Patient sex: F
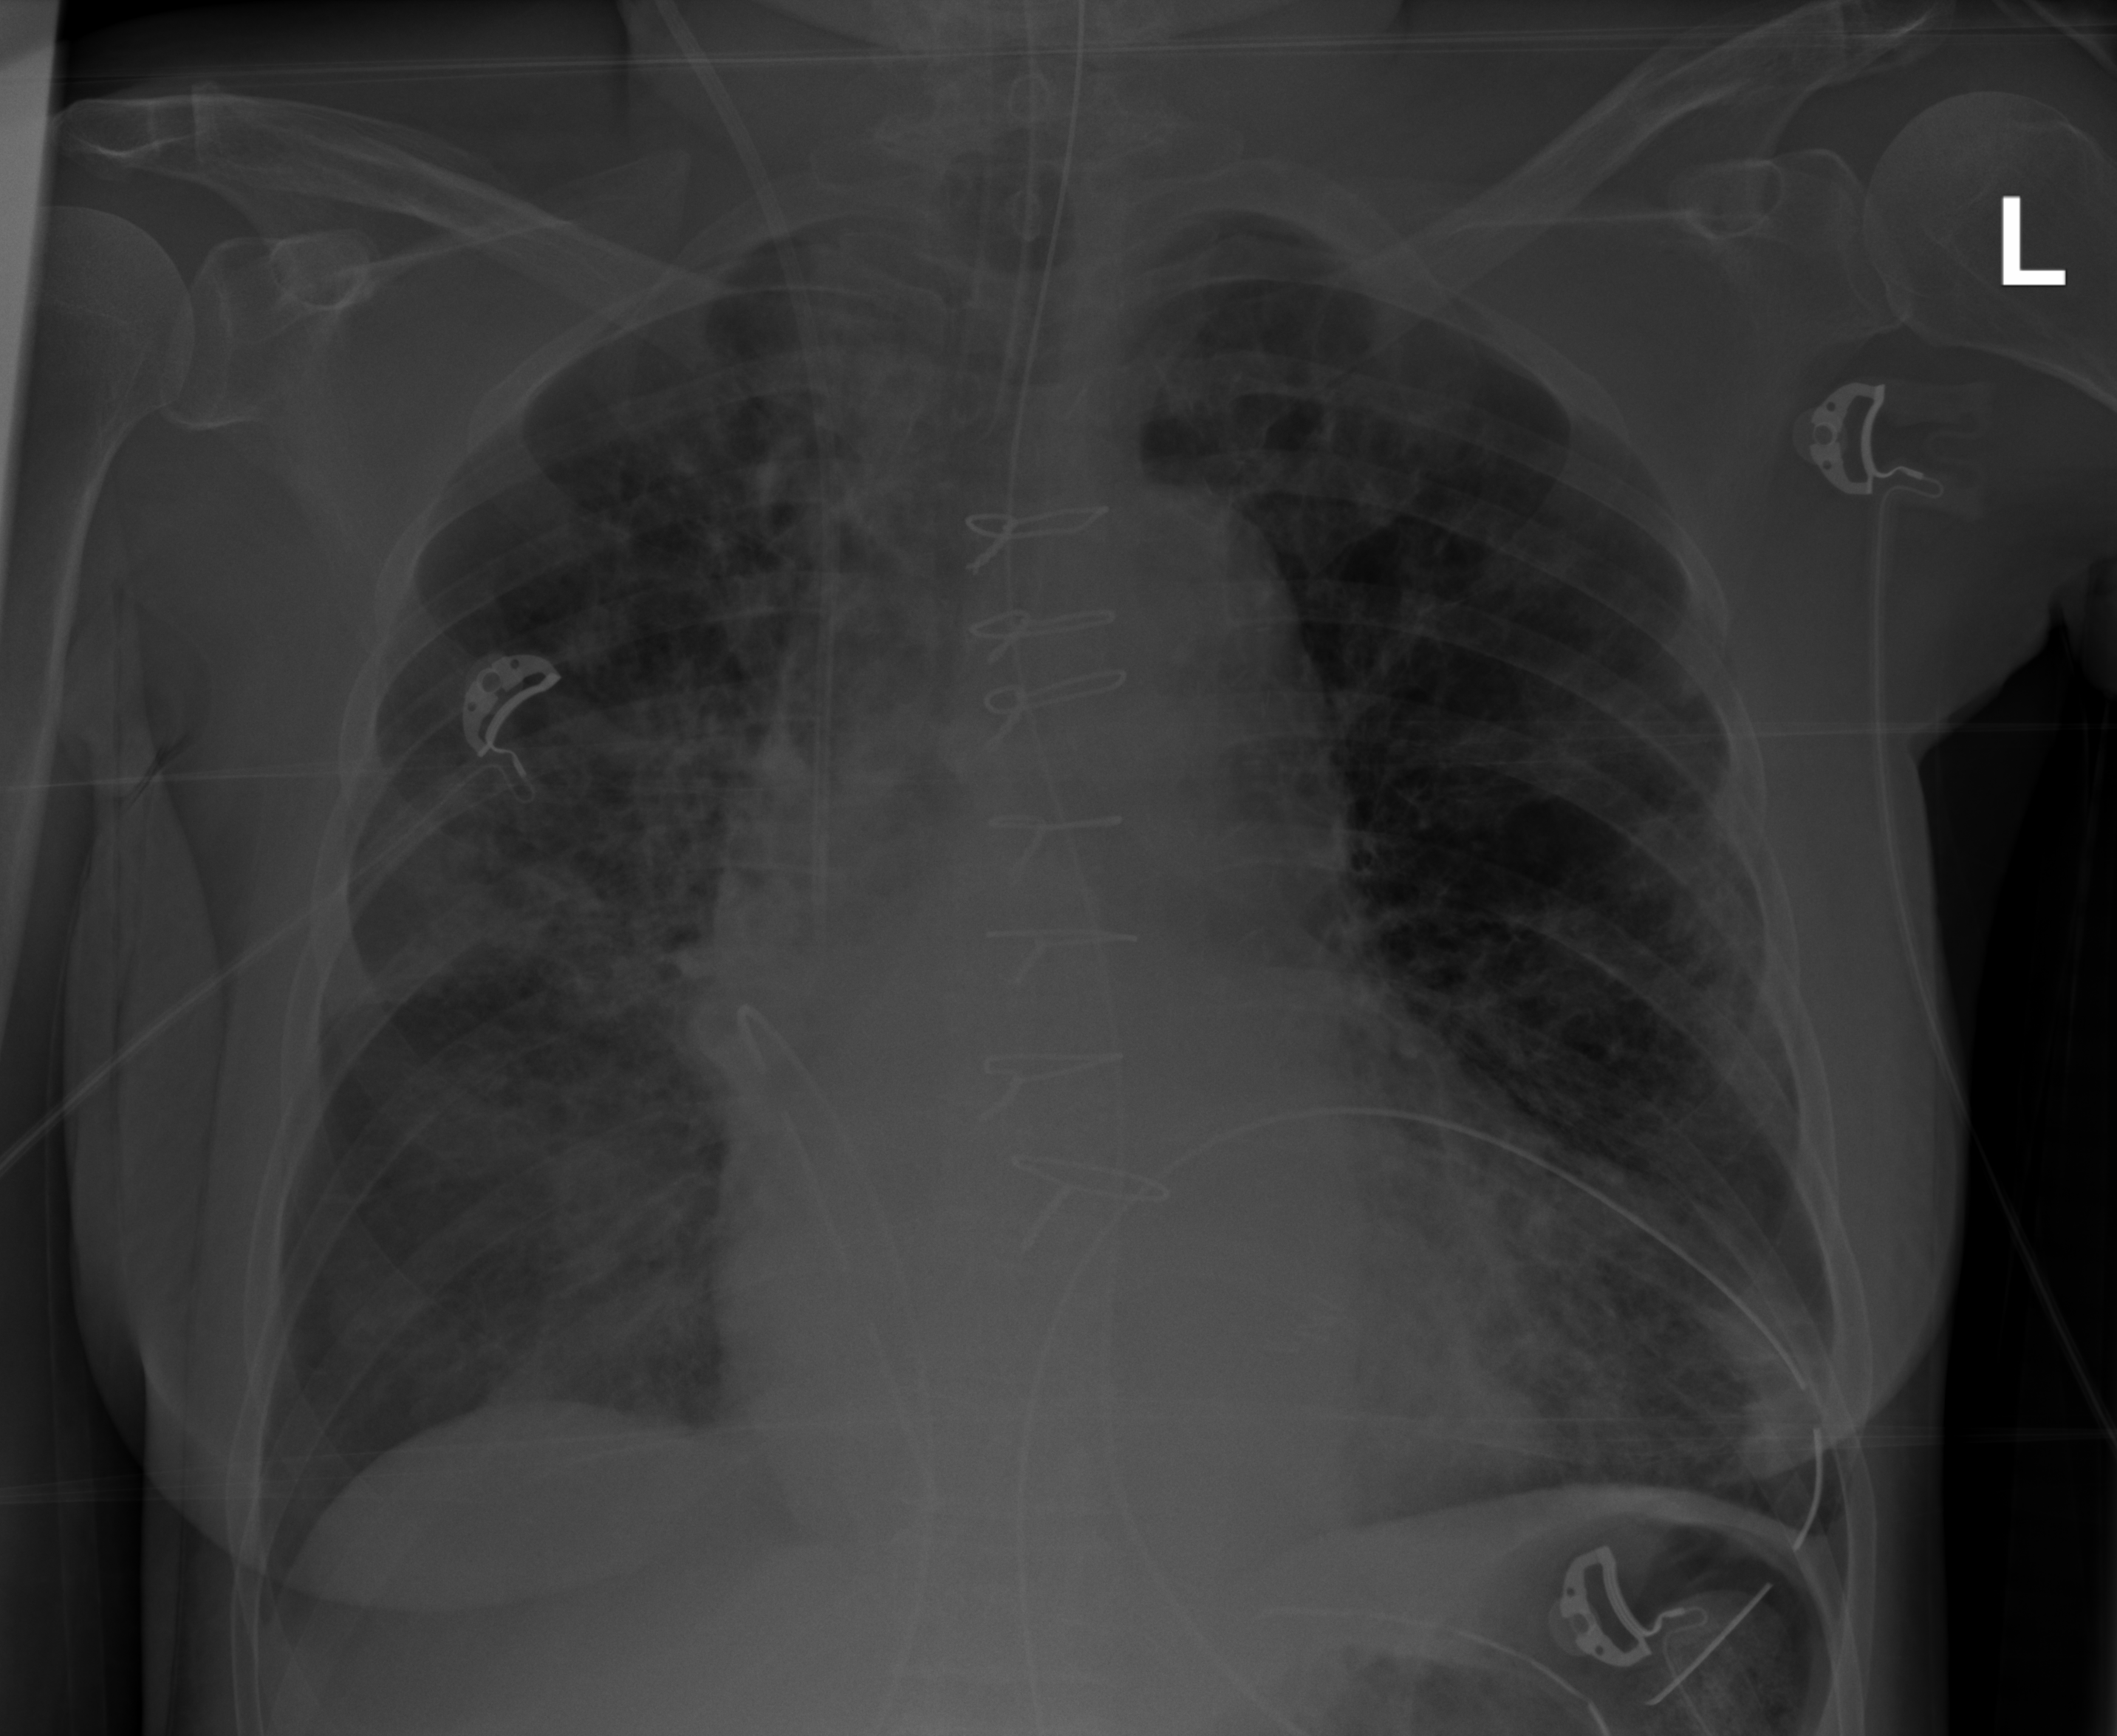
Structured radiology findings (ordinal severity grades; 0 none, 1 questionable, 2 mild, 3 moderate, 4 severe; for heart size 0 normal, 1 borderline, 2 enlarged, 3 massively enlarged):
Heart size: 2
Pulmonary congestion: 2
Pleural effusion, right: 0
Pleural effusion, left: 0
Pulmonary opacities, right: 3
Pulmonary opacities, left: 2
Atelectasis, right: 2
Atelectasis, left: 2